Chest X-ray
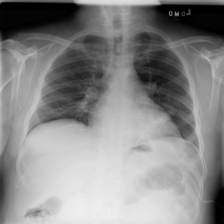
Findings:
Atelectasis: positive
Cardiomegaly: negative
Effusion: negative
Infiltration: negative
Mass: negative
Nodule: negative
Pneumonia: negative
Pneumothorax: negative
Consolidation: negative
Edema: negative
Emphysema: negative
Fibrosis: negative
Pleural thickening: negative
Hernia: negative